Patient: sex M, age 47
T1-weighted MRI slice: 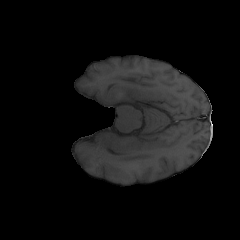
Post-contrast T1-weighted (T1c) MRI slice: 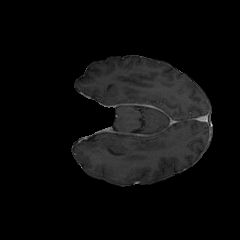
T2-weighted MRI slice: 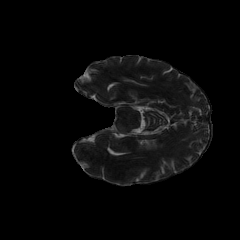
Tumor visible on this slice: yes
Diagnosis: Astrocytoma, IDH-wildtype
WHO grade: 3